Question: I came across this PCH issue in VS c++. i have done some searches before asking here. it seems that adding #pragma once would solve the problem. However, i wonder if there is another way.
<URL> resource link

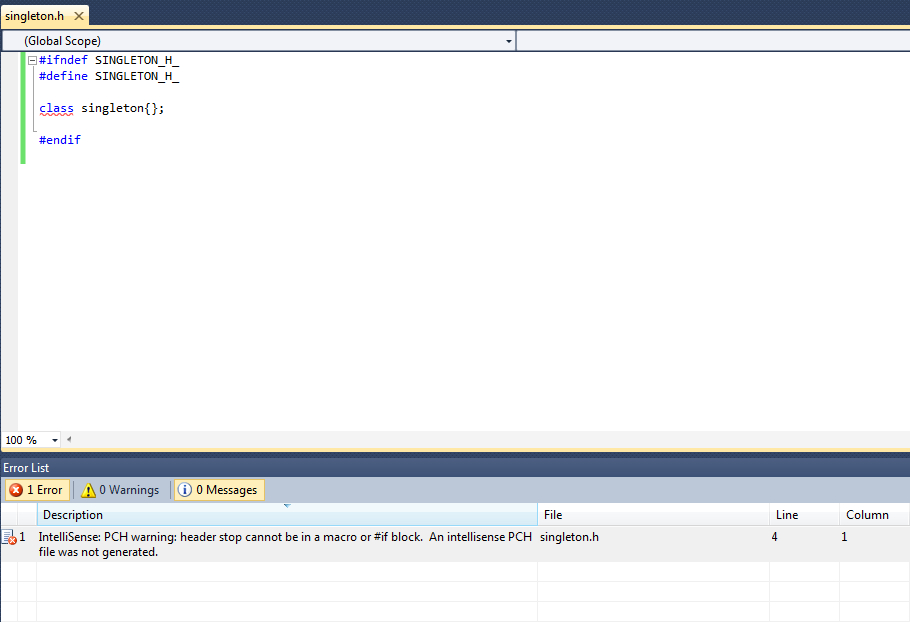
Answer: This is a visual studio 2010 bug. It'll go away when you add a .cpp file and include the singleton header in it.